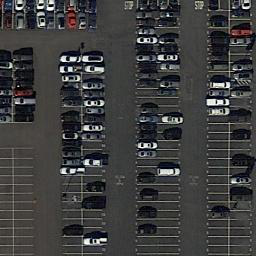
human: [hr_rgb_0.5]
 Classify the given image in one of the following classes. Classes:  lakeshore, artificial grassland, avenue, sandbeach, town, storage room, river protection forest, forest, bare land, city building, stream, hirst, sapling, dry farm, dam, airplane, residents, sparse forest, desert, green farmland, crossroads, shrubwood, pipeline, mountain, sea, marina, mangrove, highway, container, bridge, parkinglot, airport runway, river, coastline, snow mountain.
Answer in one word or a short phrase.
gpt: parkinglot